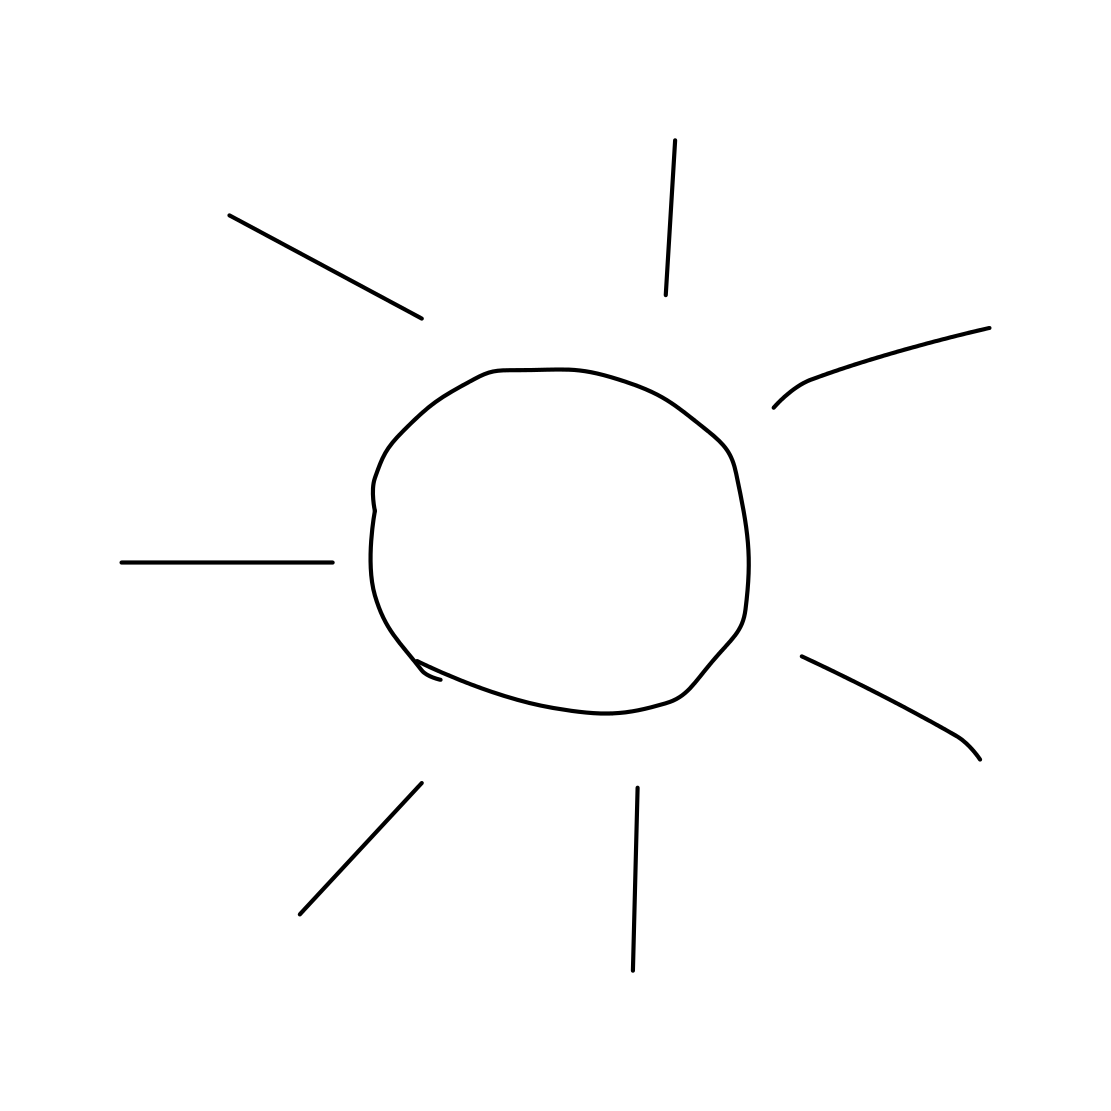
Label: sun